Aerial crown-view tile of a tropical tree (Barro Colorado Island, Panama), acquired 20241112:
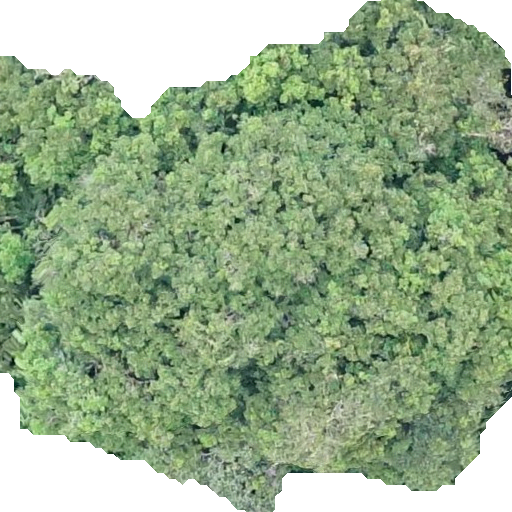
Species: Prioria copaifera
GBIF accepted scientific name: Prioria copaifera
Crown area: 364.18 m²